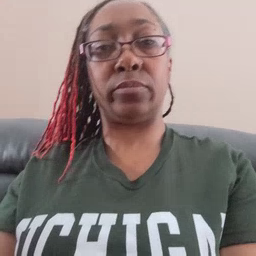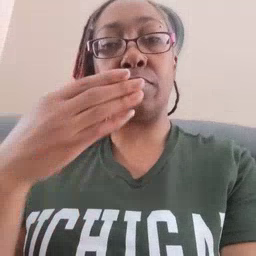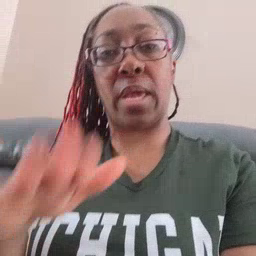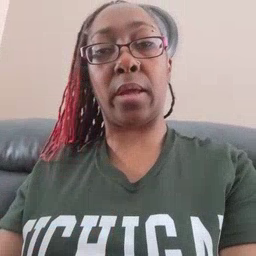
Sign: bad